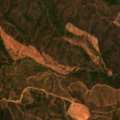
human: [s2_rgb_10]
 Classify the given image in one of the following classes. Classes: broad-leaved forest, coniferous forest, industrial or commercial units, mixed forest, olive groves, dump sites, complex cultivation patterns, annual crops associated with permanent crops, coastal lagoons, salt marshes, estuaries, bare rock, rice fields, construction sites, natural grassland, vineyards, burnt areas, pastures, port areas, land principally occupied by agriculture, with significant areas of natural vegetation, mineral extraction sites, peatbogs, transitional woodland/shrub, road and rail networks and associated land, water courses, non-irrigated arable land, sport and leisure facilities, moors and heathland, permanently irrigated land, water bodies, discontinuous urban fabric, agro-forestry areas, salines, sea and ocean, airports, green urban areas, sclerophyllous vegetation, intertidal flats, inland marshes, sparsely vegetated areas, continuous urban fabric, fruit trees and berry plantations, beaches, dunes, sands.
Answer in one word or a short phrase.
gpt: agro-forestry areas, broad-leaved forest, transitional woodland/shrub